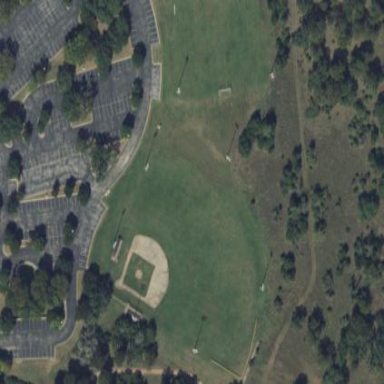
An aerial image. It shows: Baseball pitch for leisure land activities.